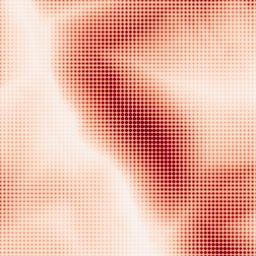
Category: morphological
Decomposition family: morphological_square
Decomposition parameters: operation: gradient
size: 50
Upsampling method: sinc_blackman
Upsampling parameters: scale: 4
kernel_size: 4
Upsampling scale: 4